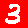
Digit: 3